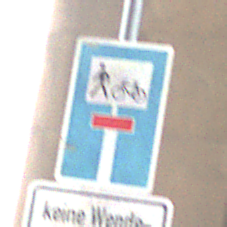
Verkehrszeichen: SackgasseRadverkehrFussgaengerDurchlaessig
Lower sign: HinweisGeaenderteVorfahrtVerkehrsfuehrungVerkehrsregelung3
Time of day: Midday
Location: Roofed (Beach)
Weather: Overcast
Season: NotSpecified
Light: Natural